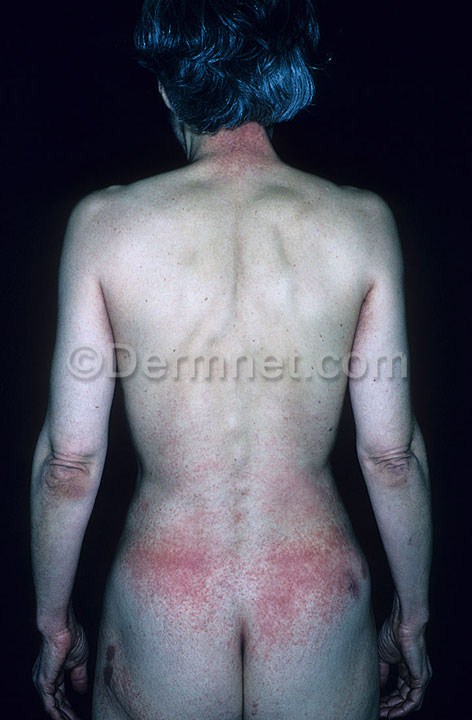
Disease: Exanthems and Drug Eruptions